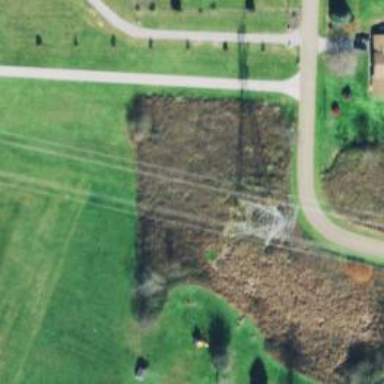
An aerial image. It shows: Lattice structure tower used for power distribution.